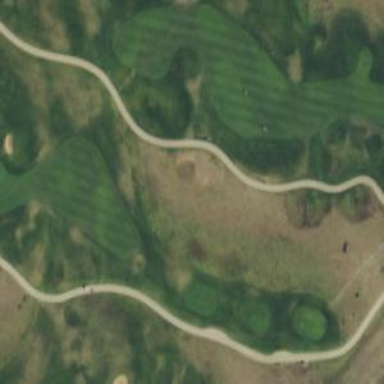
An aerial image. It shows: Path for golf carts.